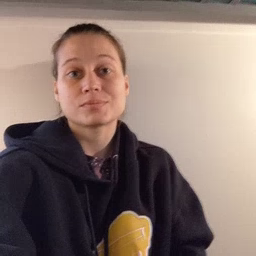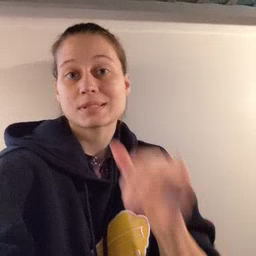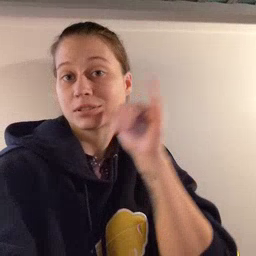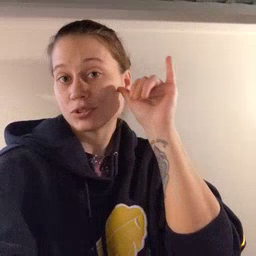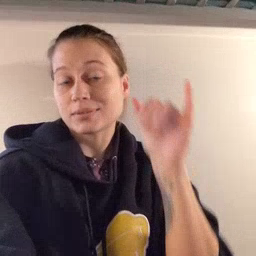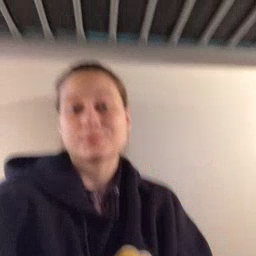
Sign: yesterday